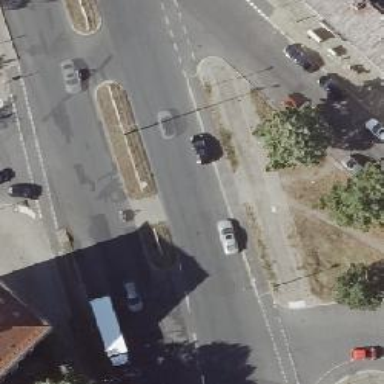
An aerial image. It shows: Unmarked crossing with pedestrian island.